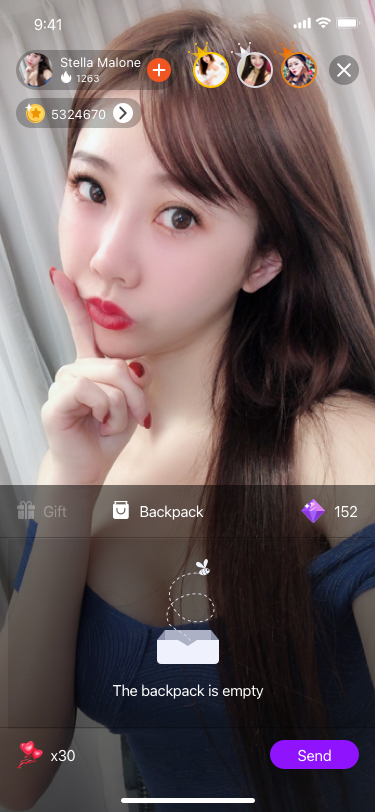
Text in this UI design:
Stella Malone
1263
5324670
x30
152
Gift
Backpack
Send
The backpack is empty